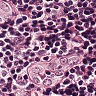
Metastatic tissue present: no